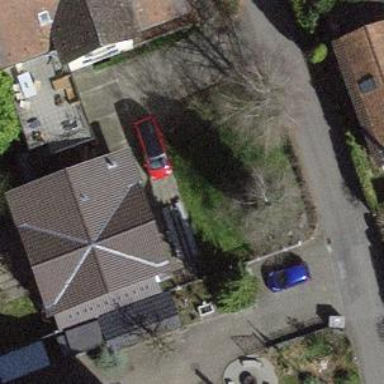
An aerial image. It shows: Group of garages.